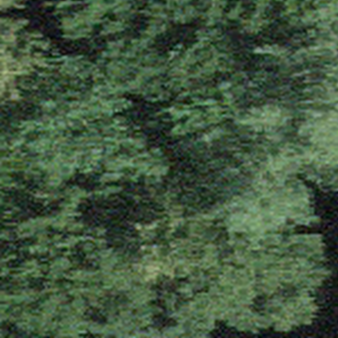
Label: other